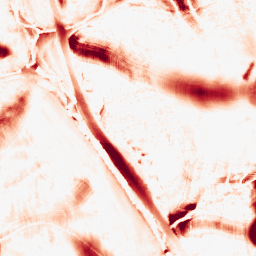
Category: morphological
Decomposition family: morphological_ellipse
Decomposition parameters: operation: opening
width: 50
height: 50
Upsampling method: sinc_hamming
Upsampling parameters: scale: 4
kernel_size: 8
Upsampling scale: 4